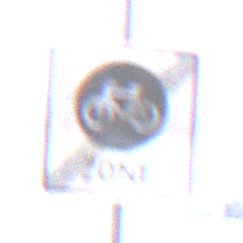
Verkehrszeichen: EndeFahrradzone
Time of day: MorningAfternoon
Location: Outdoor (Nature)
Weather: Overcast
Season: NotSpecified
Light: Natural